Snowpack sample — Snodgrass Mountain, Crested Butte, Colorado (2/4/25, 12:06 PM MST)
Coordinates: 38.923, -106.968
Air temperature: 35 °F
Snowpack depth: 80 cm
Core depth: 80 cm
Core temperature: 32 °F
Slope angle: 14°, slope face: 78°
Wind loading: low
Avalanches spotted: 0
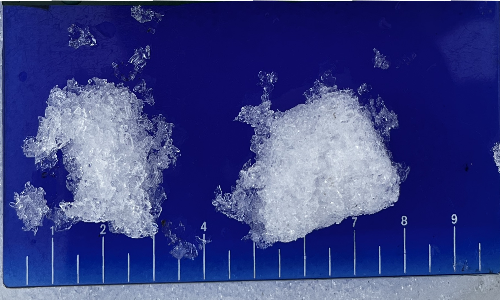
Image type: core
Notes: No avalanches nearby, unusually warm weather for the last month reported by residents, Collected 25 yards from treeline